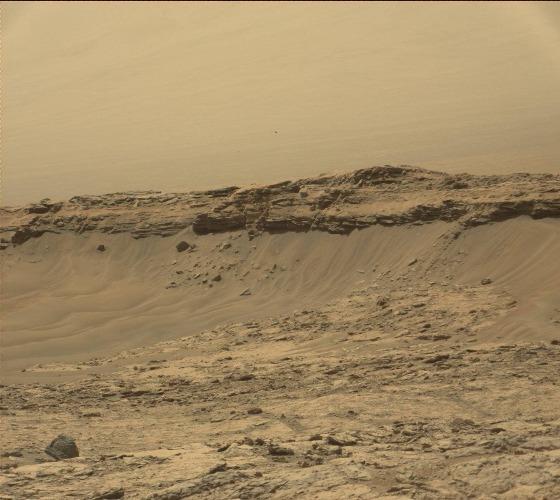
Terrain classes present: Bedrock, Gravel / Sand / Soil, Rock, Shadow, Sky / Distant Mountains